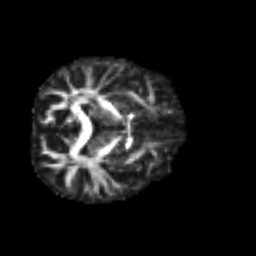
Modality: FA
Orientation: axial
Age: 47
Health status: ill
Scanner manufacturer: philips
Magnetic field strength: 3 T
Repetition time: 9 s
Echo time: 0.127 s